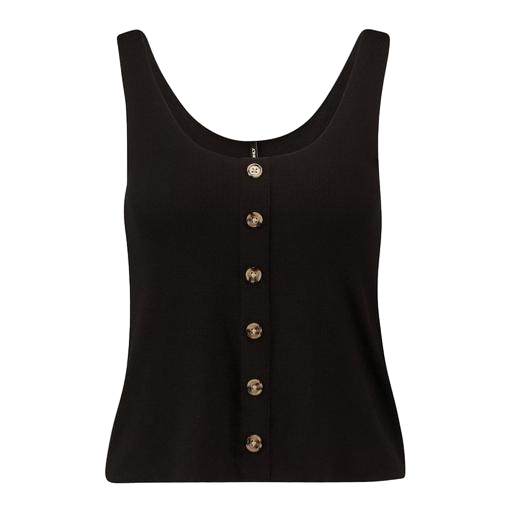
black rib vest, black button vest, black buttoned vest, white background